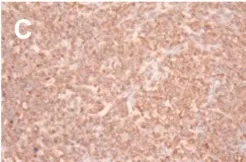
Ki67(+) expression. (X200).
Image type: pathology (immunostaining)